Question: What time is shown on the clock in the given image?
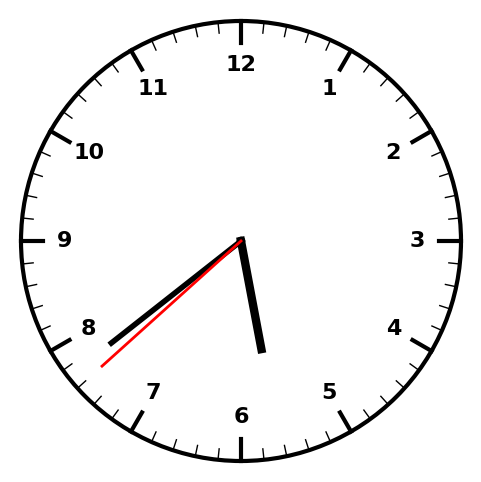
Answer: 05:38:38